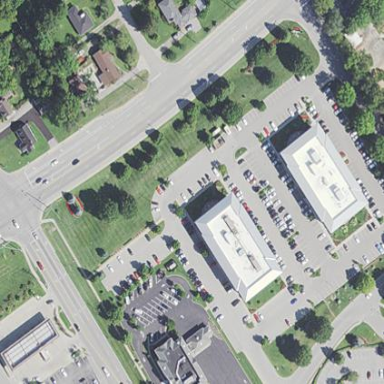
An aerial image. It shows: Commercial area.